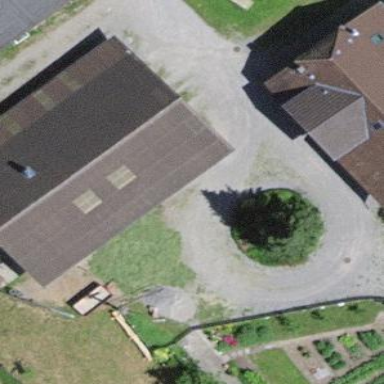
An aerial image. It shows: Barn.